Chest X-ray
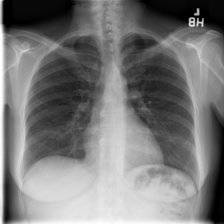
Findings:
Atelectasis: negative
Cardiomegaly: negative
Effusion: negative
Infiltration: negative
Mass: negative
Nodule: negative
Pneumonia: negative
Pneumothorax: negative
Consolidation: negative
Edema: negative
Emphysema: negative
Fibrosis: negative
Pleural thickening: negative
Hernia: negative